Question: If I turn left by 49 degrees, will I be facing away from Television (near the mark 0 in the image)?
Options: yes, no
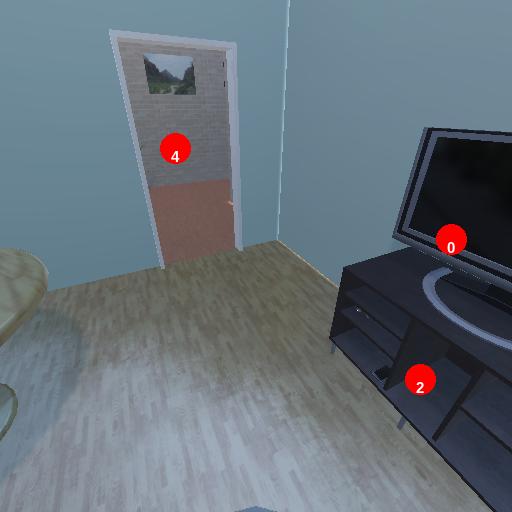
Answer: yes